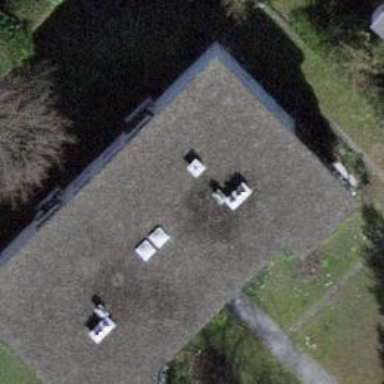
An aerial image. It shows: Building with flat roof.